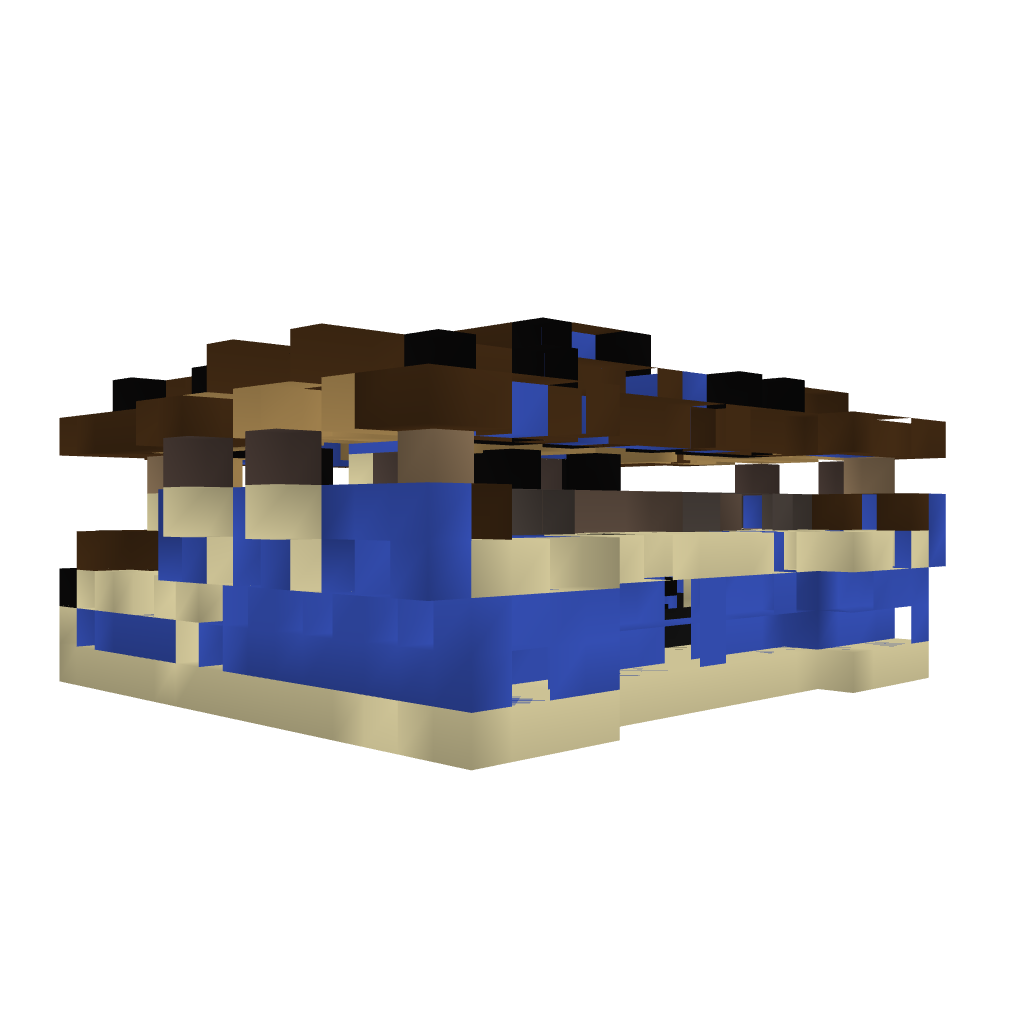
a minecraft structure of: Train Station - Automated